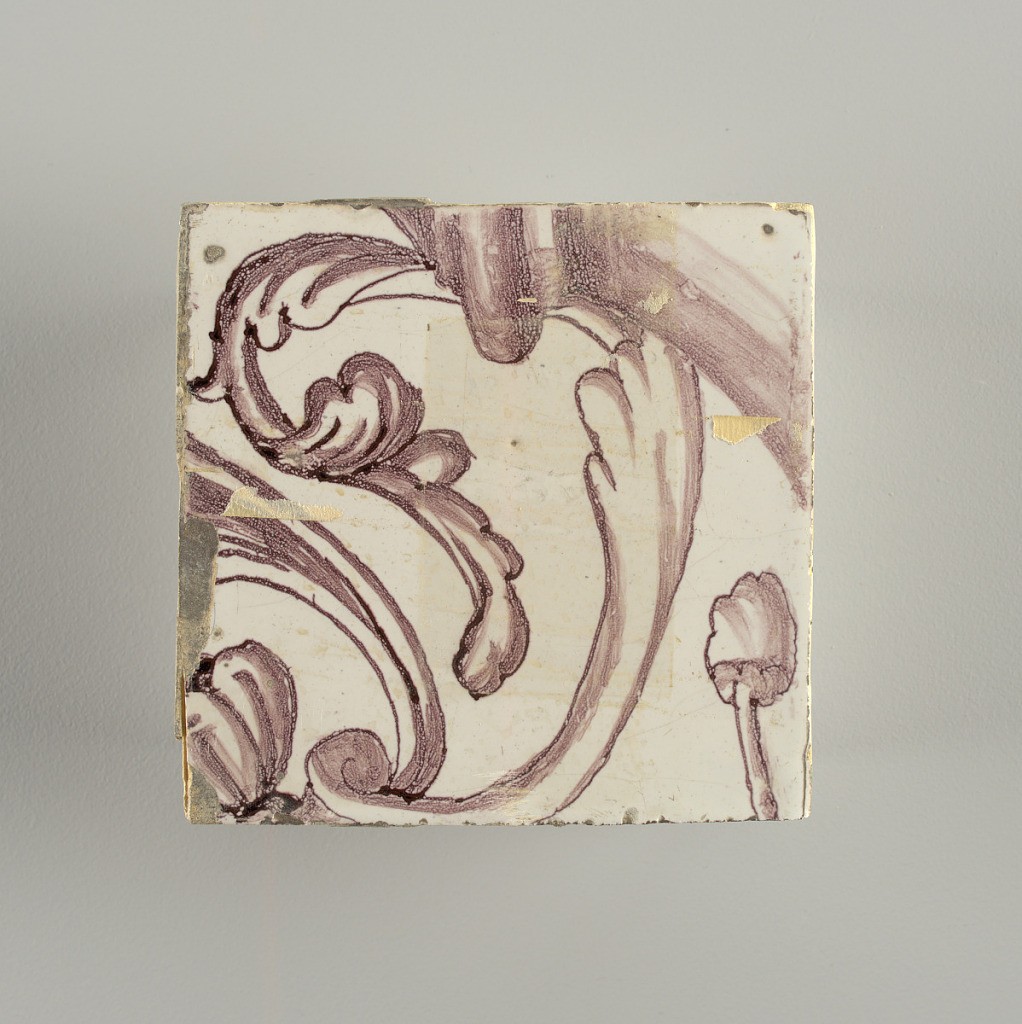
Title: Wall facing
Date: ca. 1725
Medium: Tin-glazed earthenware, underglaze
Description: Horizontal rectangle.  Thirty-seven tiles wide and twenty-one high with opening for door or window nineteen and one-half tiles high and twelve wide.  To left and right of opening, centered canopy above. Left, woman representing Hope, right, a sculputure urn.  Centered above opening, a mascaron.  Arabesque design of foliage.